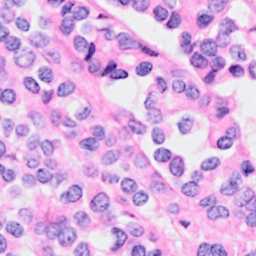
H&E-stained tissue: Breast